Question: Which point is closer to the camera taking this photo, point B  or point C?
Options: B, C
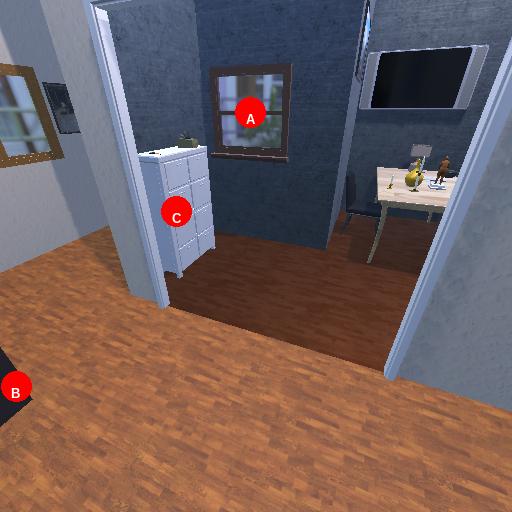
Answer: B